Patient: sex F, age 63
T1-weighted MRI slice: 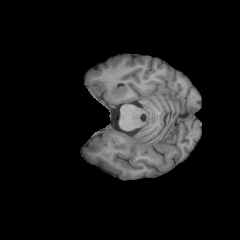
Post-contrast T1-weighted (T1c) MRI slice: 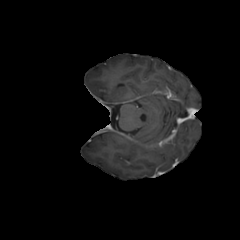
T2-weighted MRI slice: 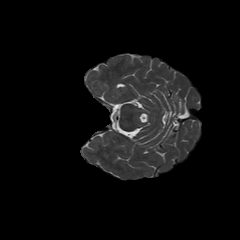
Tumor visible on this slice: no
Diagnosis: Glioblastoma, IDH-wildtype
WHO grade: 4